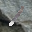
Label: 1